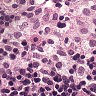
Metastatic tissue present: no